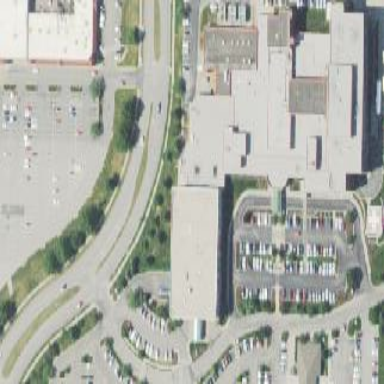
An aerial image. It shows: Hospital with healthcare facilities and helipad.